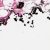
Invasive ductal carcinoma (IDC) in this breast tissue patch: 0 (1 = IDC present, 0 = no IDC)